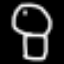
Label: mushroom